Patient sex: M
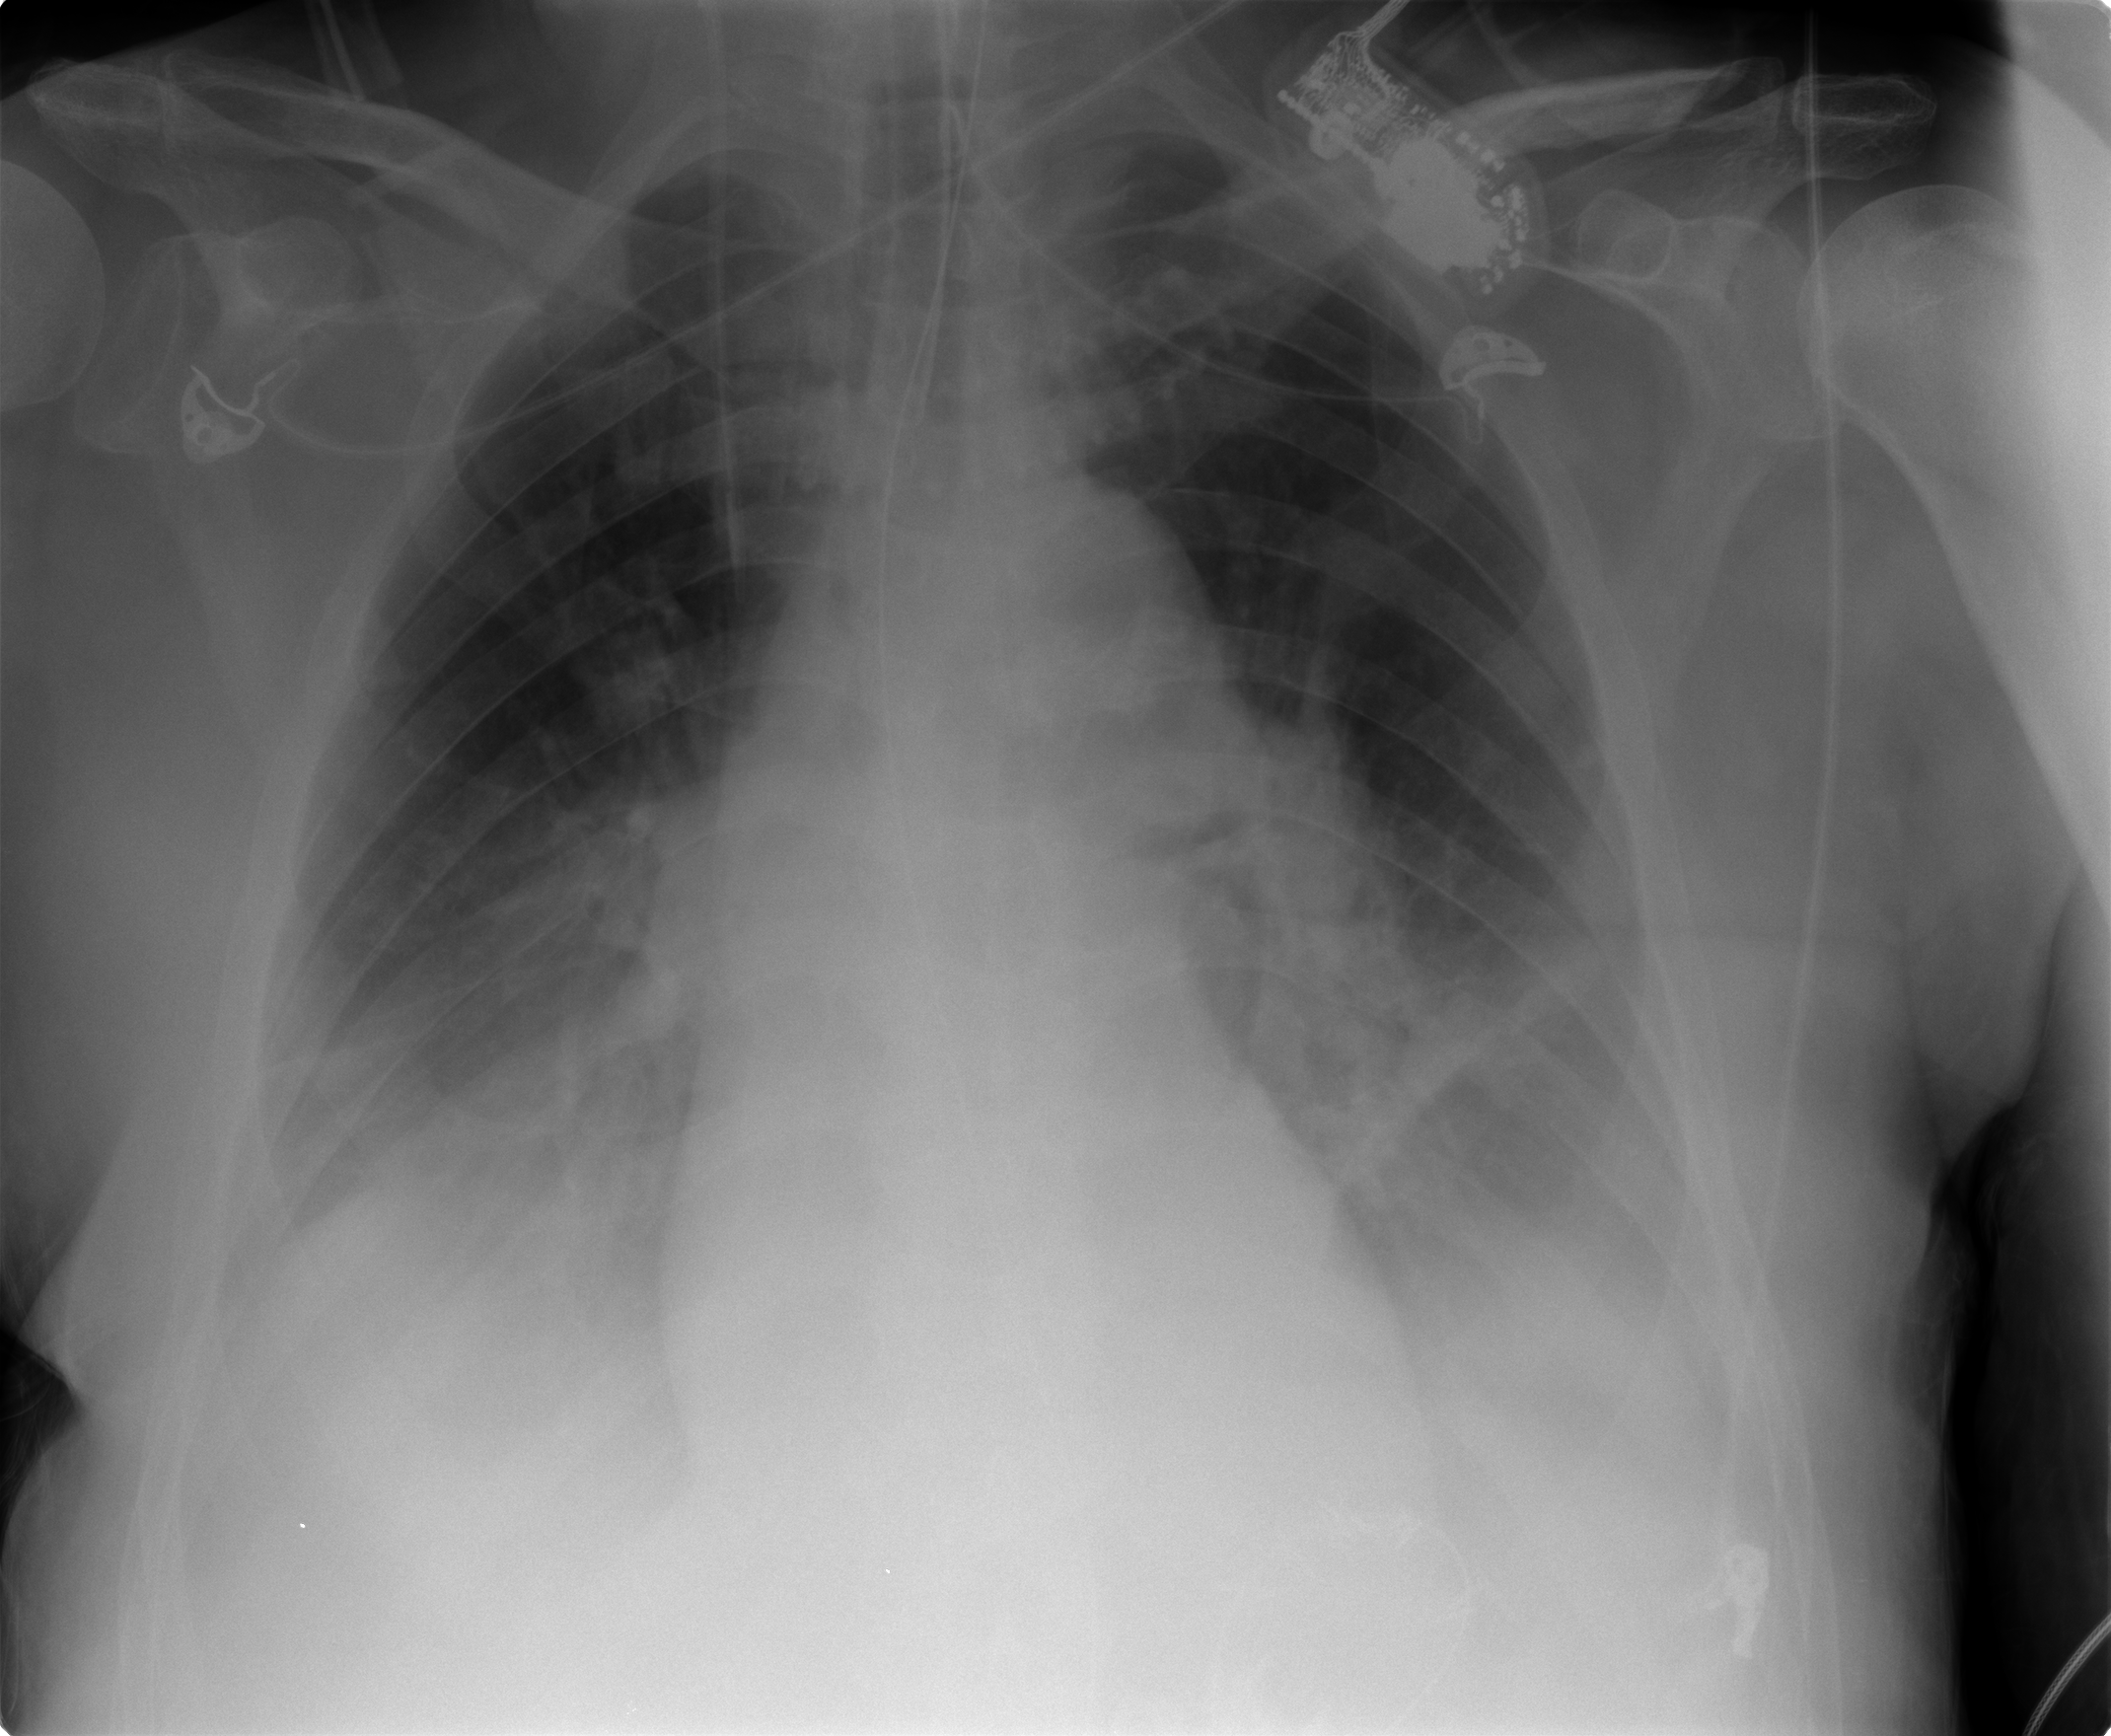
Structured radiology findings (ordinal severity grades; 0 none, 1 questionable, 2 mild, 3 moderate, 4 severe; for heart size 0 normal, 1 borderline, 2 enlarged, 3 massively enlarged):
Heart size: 0
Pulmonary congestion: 1
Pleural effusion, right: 2
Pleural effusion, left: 2
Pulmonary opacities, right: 1
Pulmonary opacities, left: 2
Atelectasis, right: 2
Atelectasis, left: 2